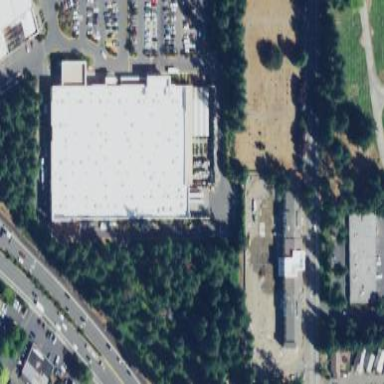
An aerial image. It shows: Retail building.